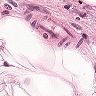
Metastatic tissue present: no